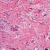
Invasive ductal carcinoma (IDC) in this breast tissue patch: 0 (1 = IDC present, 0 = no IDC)